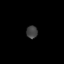
Tissue: lung
Cell type: Endothelial cells
Senescence score: 0.573
Nuclear area (px): 141
Mean DAPI intensity: 63.872